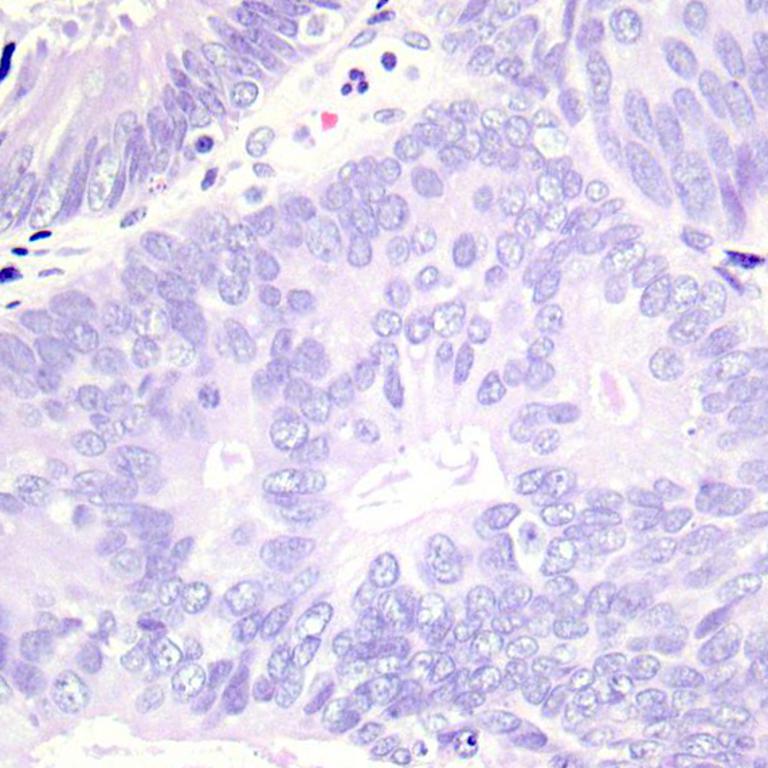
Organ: colon
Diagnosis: adenocarcinomas